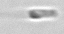
Label: flagellate_morphotype3